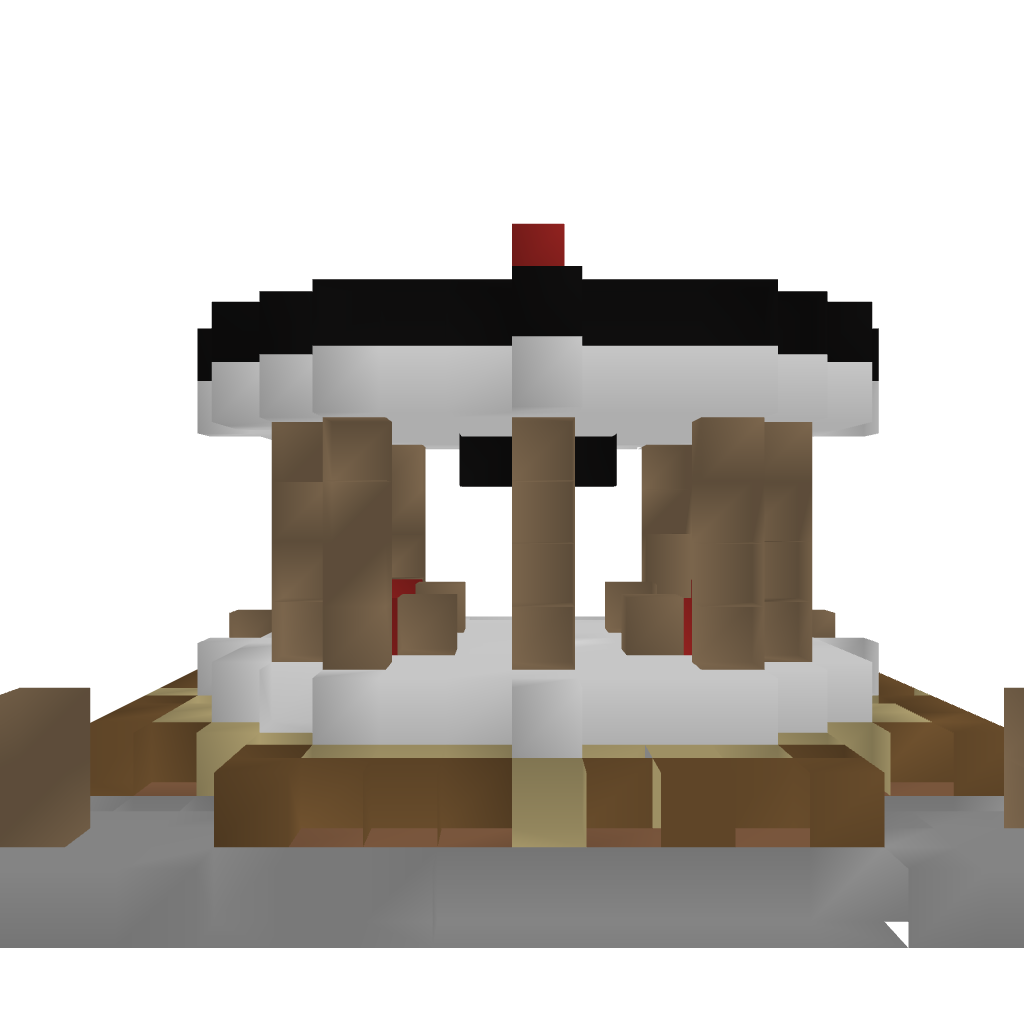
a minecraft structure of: Merry Go Round